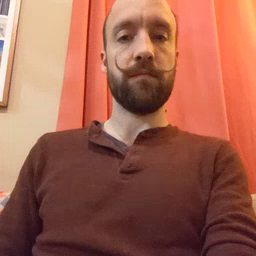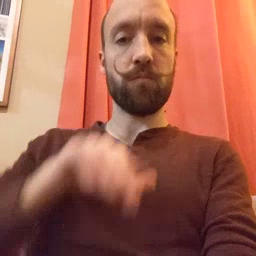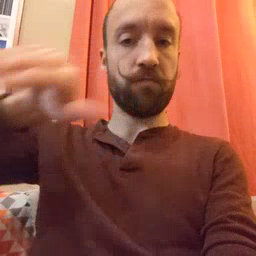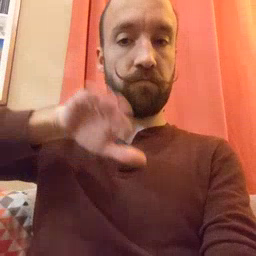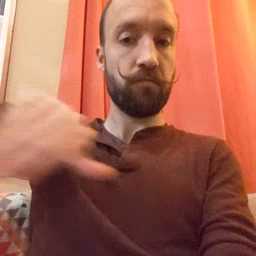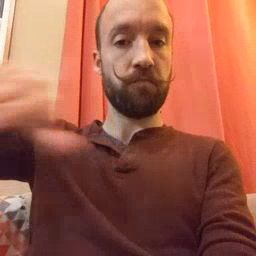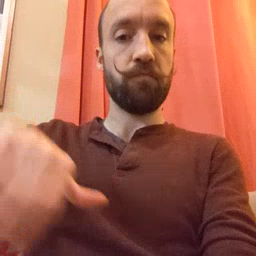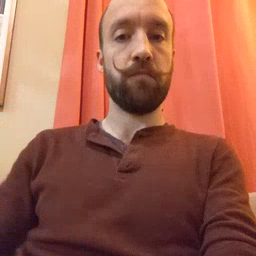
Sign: pool